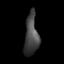
Tissue: skin
Cell type: Others
Senescence score: 0.6992
Nuclear area (px): 553
Mean DAPI intensity: 69.503